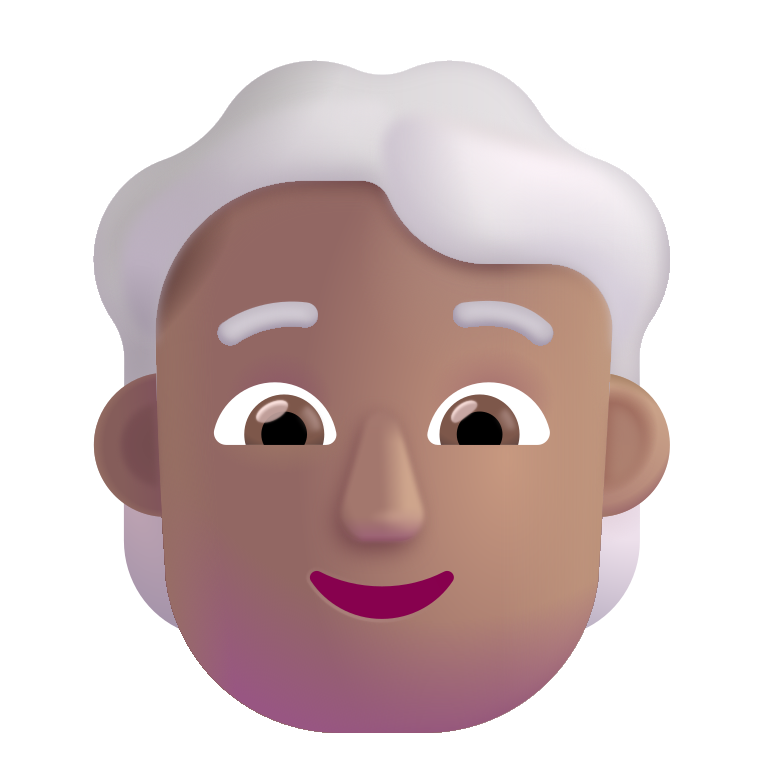
person white hair color